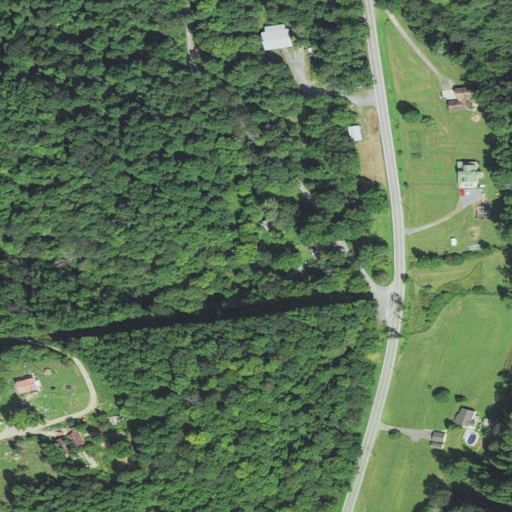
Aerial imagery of valley in West Virginia named Bell Hollow containing deciduous forest, open development, pasture, mixed forest, low intensity development, medium intensity development, and grassland